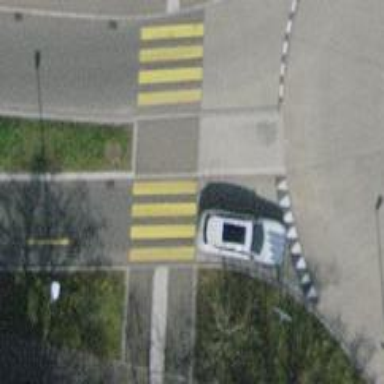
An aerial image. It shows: Secondary road with separate cycle lane. The road surface is asphalt and there is sidewalk.